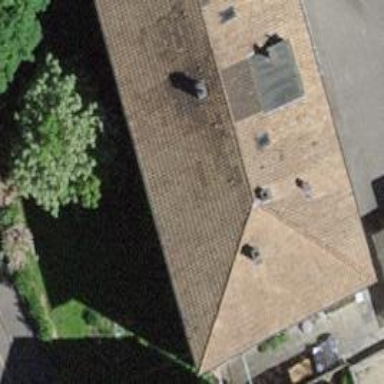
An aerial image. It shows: Hipped-roof building with apartments.